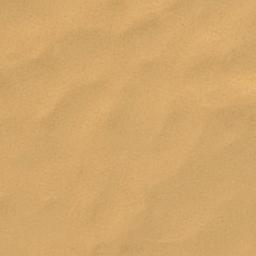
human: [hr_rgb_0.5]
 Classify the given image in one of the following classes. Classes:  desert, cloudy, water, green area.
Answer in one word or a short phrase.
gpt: desert